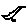
Label: bird